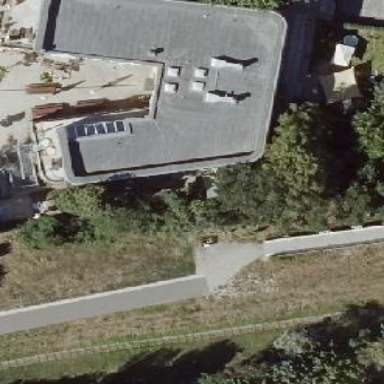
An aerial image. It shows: Public kindergarten building.